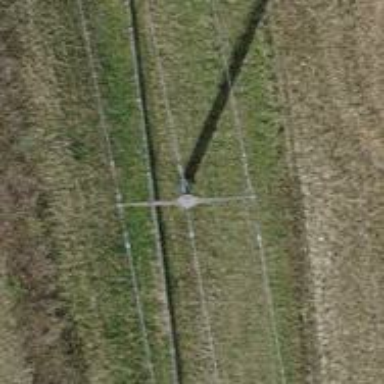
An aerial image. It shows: Concrete power pole.